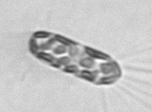
Label: Corethron_hystrix